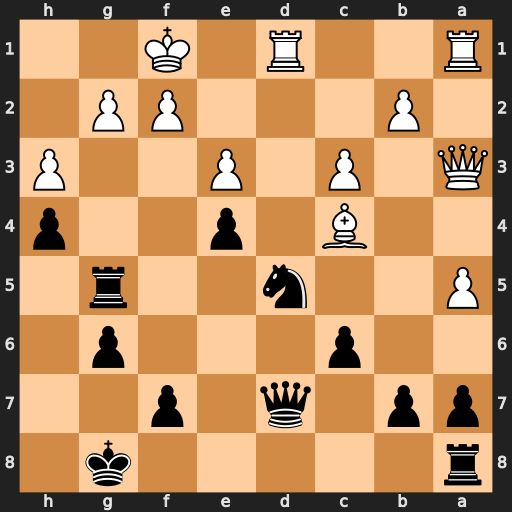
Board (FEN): r5k1/pp1q1p2/2p3p1/P2n2r1/2B1p2p/Q1P1P2P/1P3PP1/R2R1K2
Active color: b
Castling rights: -
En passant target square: -
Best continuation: Nxe3+ fxe3 Qf5+ Kg1 Qxh3 Rd2 Qxe3+ Rf2 h3